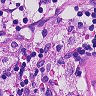
Metastatic tissue present: no